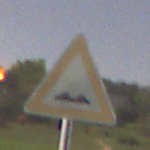
Verkehrszeichen: UnebeneFahrbahn
Umgebung: Outdoor, Nature
Tageszeit: Night
Wetter: Clear
Licht: Natural
Jahreszeit: NotSpecified
Kontrast: HighContrast